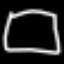
Label: square